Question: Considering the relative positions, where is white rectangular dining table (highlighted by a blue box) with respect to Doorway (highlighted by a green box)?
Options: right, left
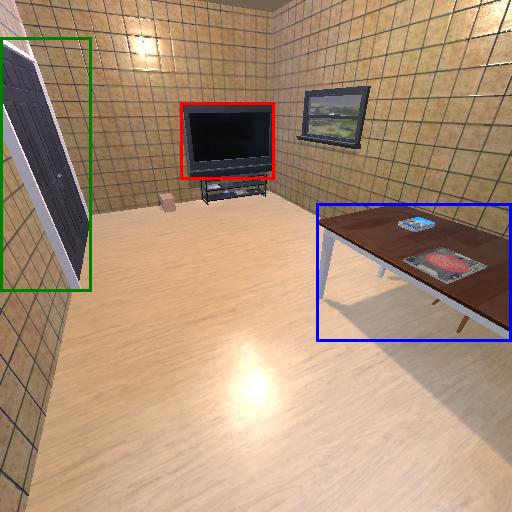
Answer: right